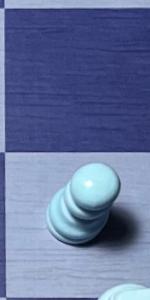
Label: Pawn_White